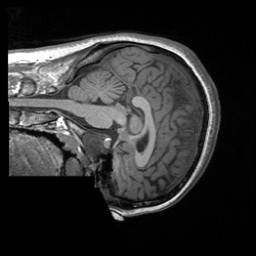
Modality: T1w
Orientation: sagittal
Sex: female
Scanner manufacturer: siemens
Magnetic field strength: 3 T
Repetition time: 1.9 s
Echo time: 0.00252 s